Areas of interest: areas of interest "Clothing, Shoes, Hats and Leather Goods Store"
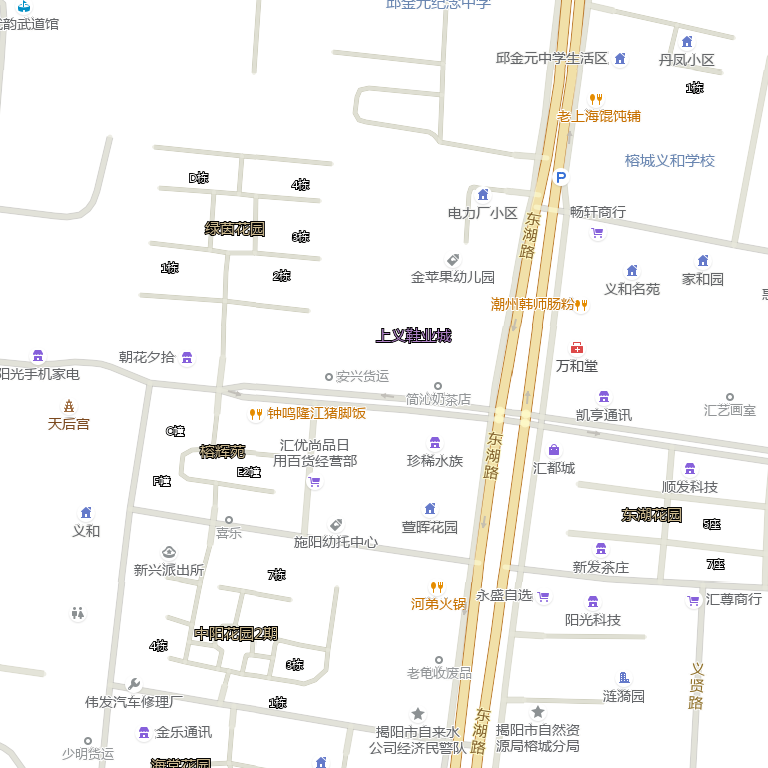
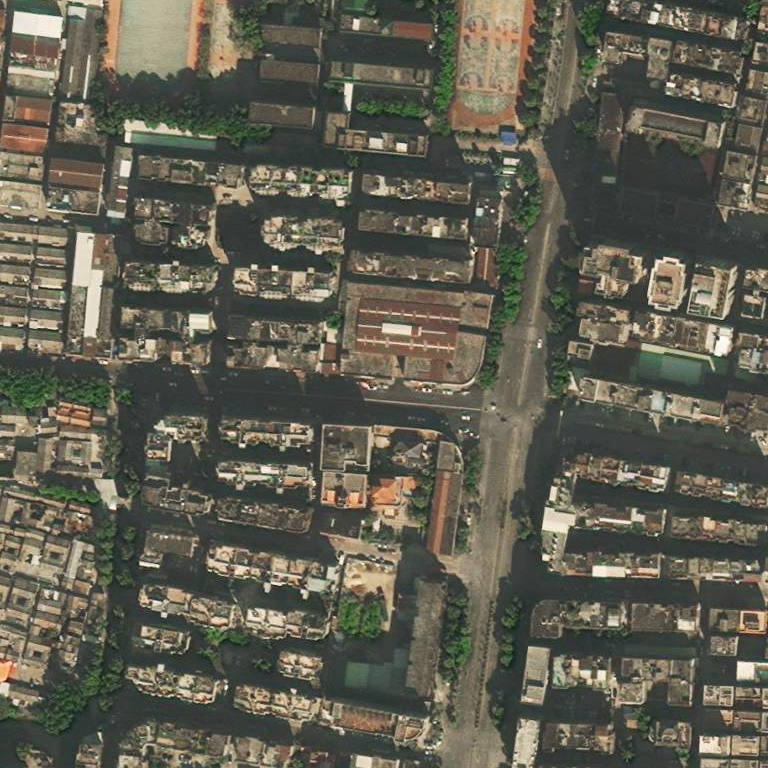